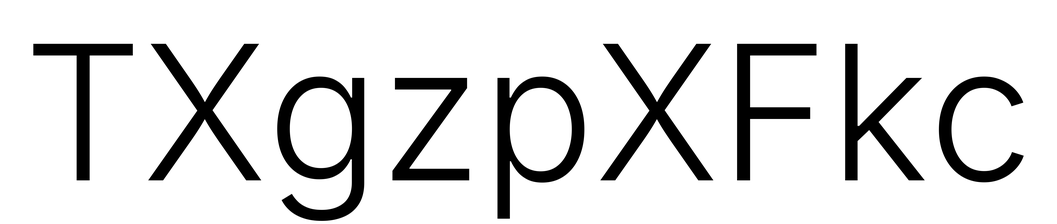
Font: Inter_Light